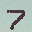
Label: 7